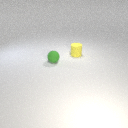
small yellow rubber cylinder behind small green rubber sphere